Question: I currently have a navigation bar that is getting a little bulky. In the image below, the search button displays a search bar, which also brings up a cancel button with it. What I would like to do here is have one button that slides in/displays the current right bar button items.
The search button was created completely in the storyboard, but the category button was added programmatically using a segue identifier I set in the storyboard due to bar item limitations in the storyboard. First up, we have the code that corresponds with the buttons and then the screen shot. Remember this is for the right bar button items.
Button Initialized
'''
self.categoryButtonItem = [[UIBarButtonItem alloc] initWithTitle:NSLocalizedString(@"Categories", @"categories button") style:UIBarButtonItemStylePlain target:self action:@selector(categoryButtonDidPress:)];
self.navigationItem.rightBarButtonItems =[self.navigationItem.rightBarButtonItems arrayByAddingObject:self.categoryButtonItem];
'''
Delegate methods for buttons
'''
-(void) categoryButtonDidPress:(UIBarButtonItem *)sender {
[self performSegueWithIdentifier:@"categorySegueTable" sender:nil];
}
- (IBAction)searchButtonPressed:(id)sender {
self.navigationItem.titleView = self.searchBarTable;
self.searchBarTable.showsCancelButton = NO;
if (self.searchBarTable.hidden == YES) {
self.searchBarTable.hidden = NO;
}
}
-(void)searchBarCancelButtonClicked:(UISearchBar *)searchBar{
[self.searchBarTable resignFirstResponder];
self.searchBarTable.hidden = YES;
}
-(void)searchBarTextDidBeginEditing:(UISearchBar *)searchBar{
self.searchBarTable.showsCancelButton = YES;
}
'''

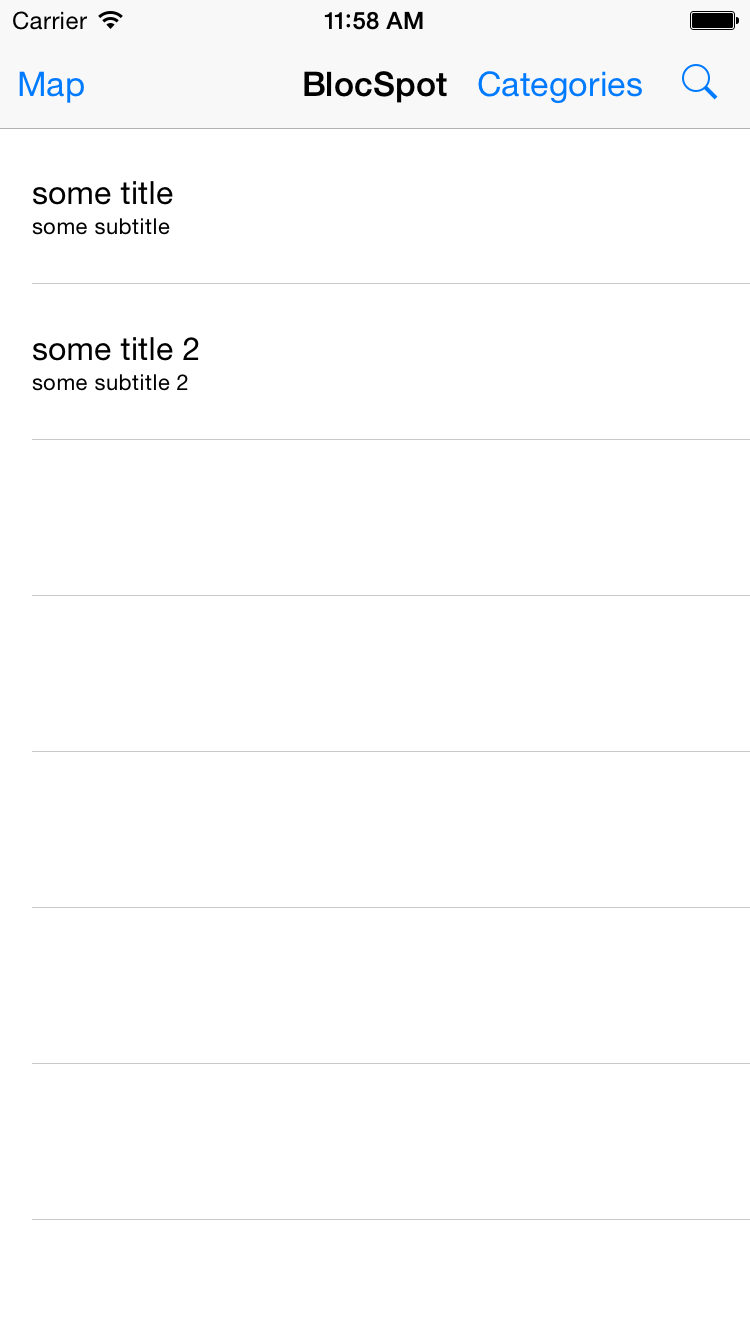
Answer: Instead of adding two buttons to the right side, you may find it easier to just add a 'segmentedController' to the right with 2 segments (buttons) it will reduce the space and make it easier to manage. Also, you may want to replace the word Categories with an icon to help compress the right side.